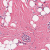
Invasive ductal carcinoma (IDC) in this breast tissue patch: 0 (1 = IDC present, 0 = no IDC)